Field crop: maize
Growth stage: 2
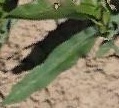
Species: maize